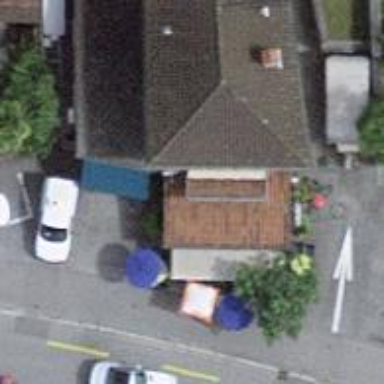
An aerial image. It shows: Bar.